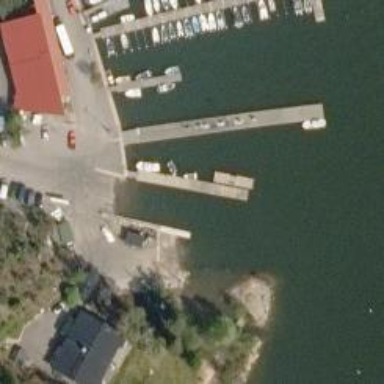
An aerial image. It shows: Pier with mooring facilities.